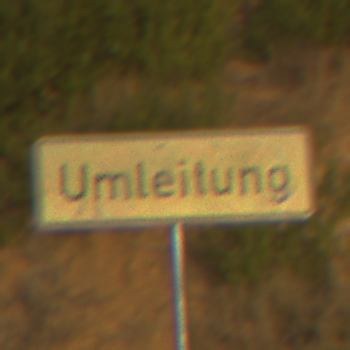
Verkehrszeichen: Umleitungsankuendigung
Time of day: SunriseSunset
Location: Outdoor (Nature)
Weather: PartlyCloudy
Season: NotSpecified
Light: Natural